Aerial crown-view tile of a tropical tree (Barro Colorado Island, Panama), acquired 20241014:
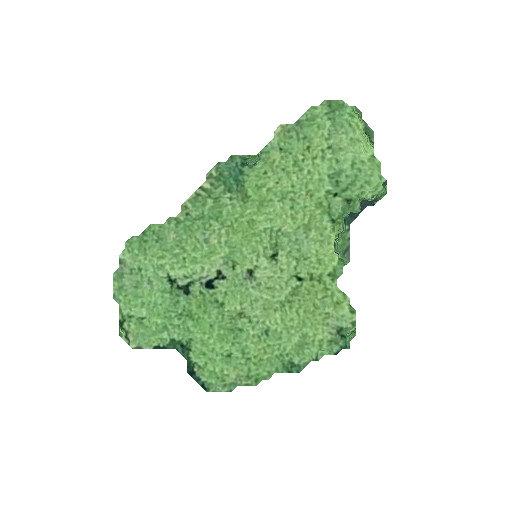
Species: Ocotea oblonga
GBIF accepted scientific name: Ocotea oblonga
Crown area: 75.374 m²